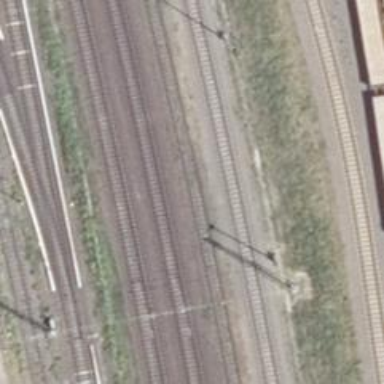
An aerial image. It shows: Railway service station.